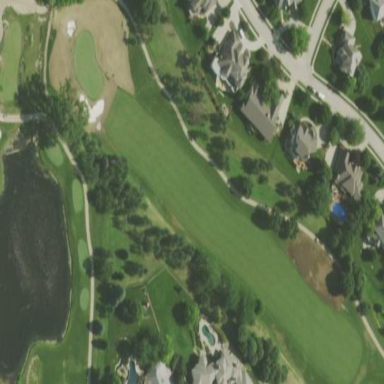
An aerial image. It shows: Golf fairway in the image.